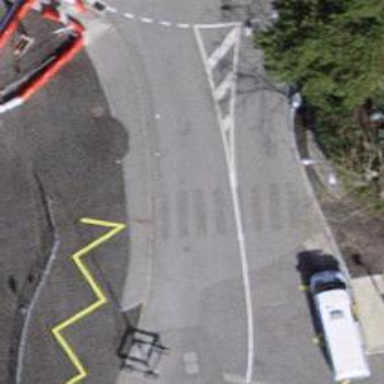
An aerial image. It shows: Zebra crossing on the road.